Aerial crown-view tile of a tropical tree (Barro Colorado Island, Panama), acquired 20240813:
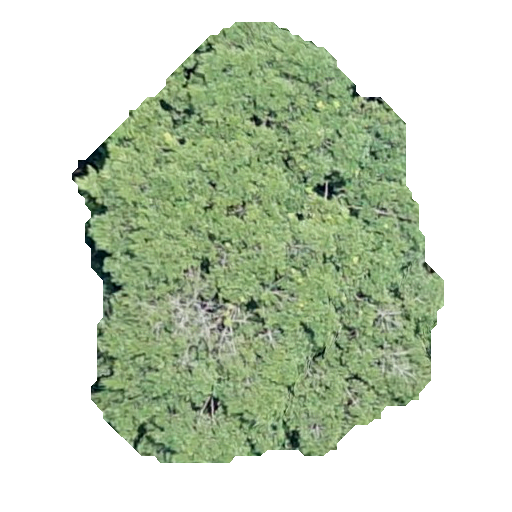
Species: Simarouba amara
GBIF accepted scientific name: Simarouba amara
Crown area: 182.533 m²